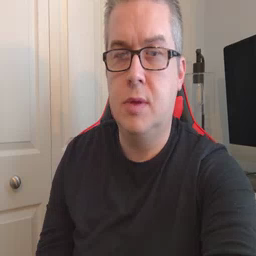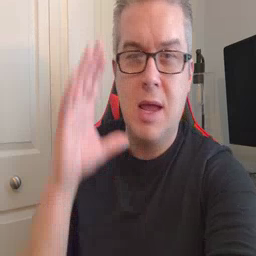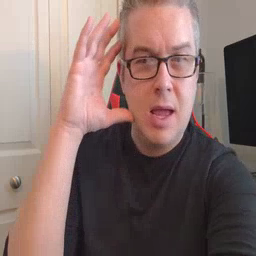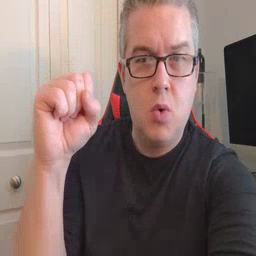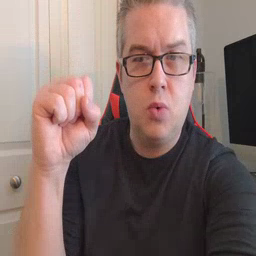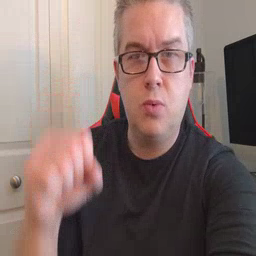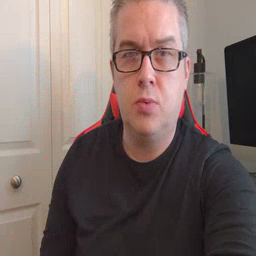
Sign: loud